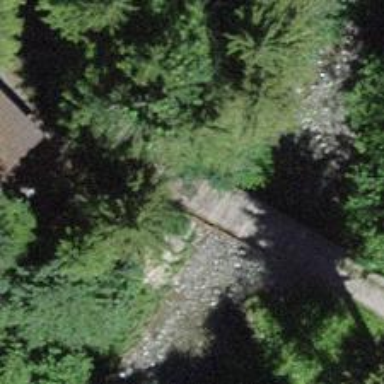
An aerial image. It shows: Track bridge with compacted grade2 surface.